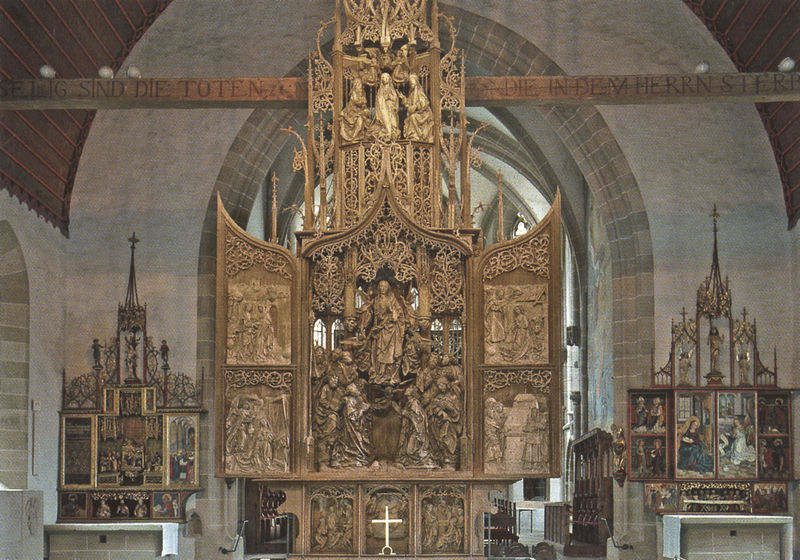
Titel: Creglingen, Herrgottskirche, Fronleichnams-Altar
Künstler: Tilman Riemenschneider
Standort: Creglingen, Herrgottskirche (EU - D - BW)
Schlagwörter: flügel, gott, braun, fenster, holz, tür, sockel, innenraum, kirche, gold, gotik, turm, schrift, figuren, ornamente, verzierung, flügeltür, balken, deutsch, tiefe, bronze, zinnen, kreuz, religion, altar, hochaltar, kathedrale, schnitzerei, gotisch, spitzbogen, jesus, hostie, kapelle, stoß, heilige, museum, jünger, maria, hol, schrein, geschnitzt, schnitzen, schnitzwerk, himmelfahrt, masswerk, kriche, spätgotik, predella, schnitzaltar, tafeln, flügelaltar, fronleichnam, unbemalt, klappaltar, riemenschneider, nebenaltäre, toten, tabanakel, courennement